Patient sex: M
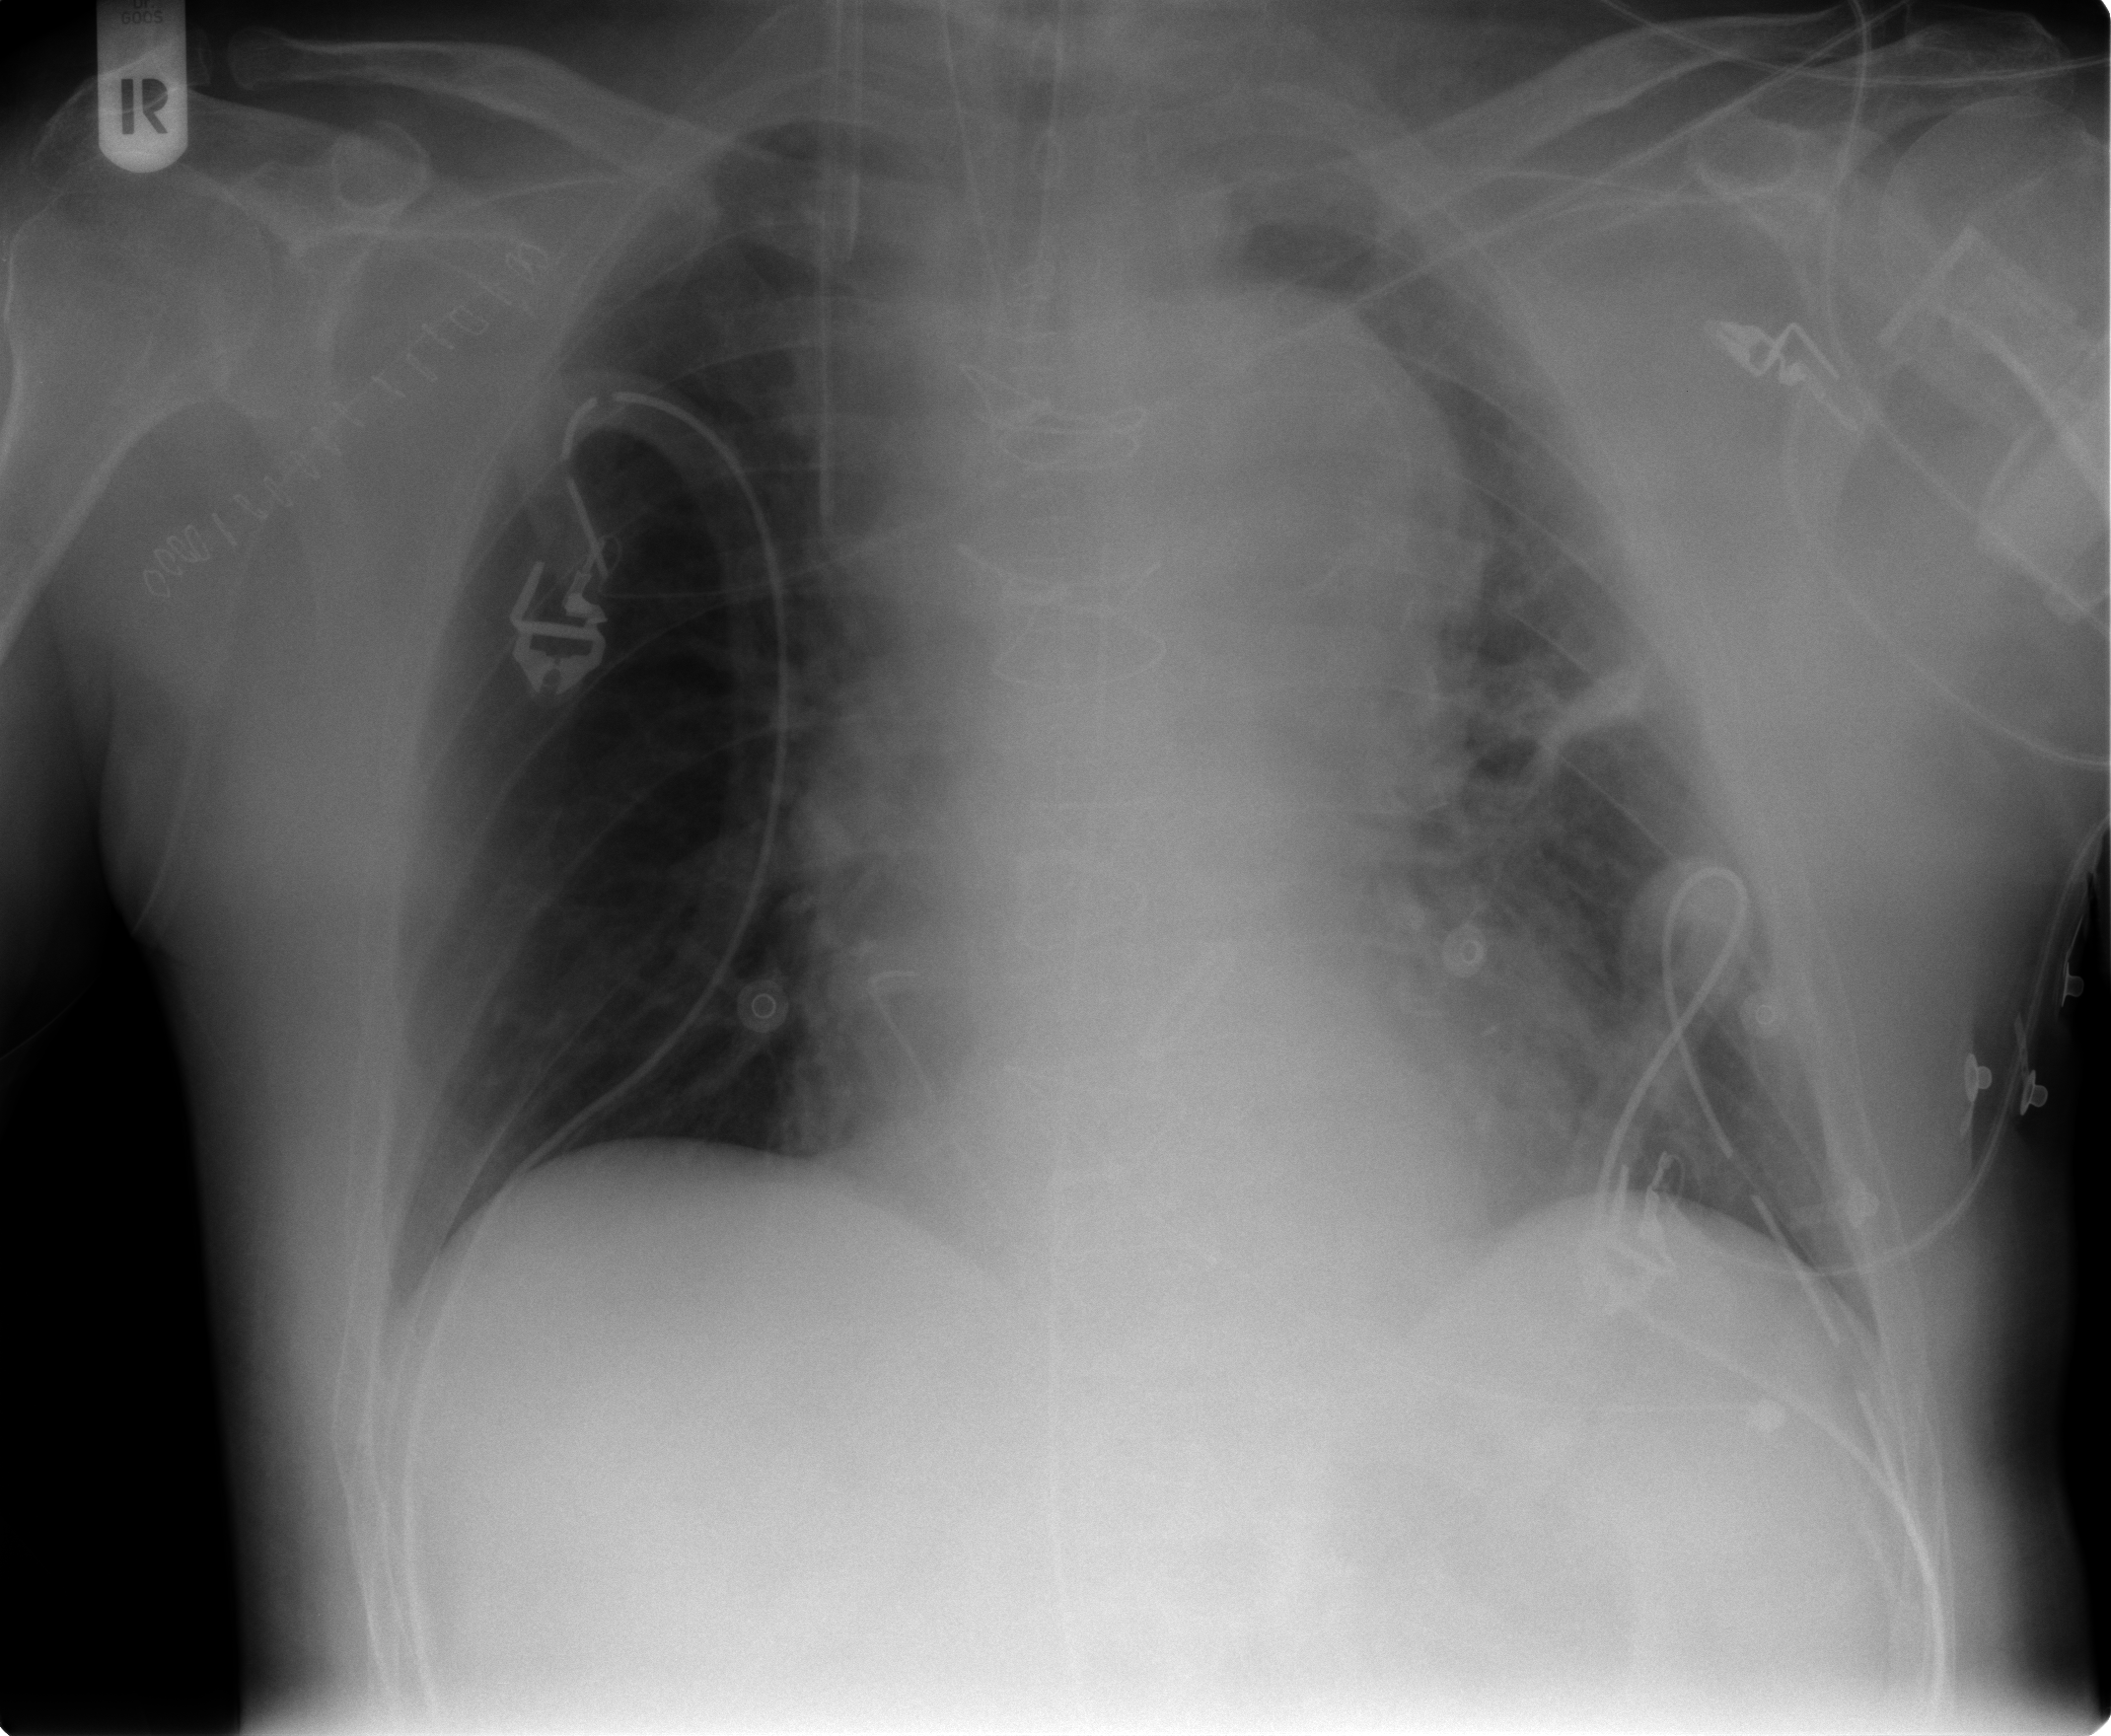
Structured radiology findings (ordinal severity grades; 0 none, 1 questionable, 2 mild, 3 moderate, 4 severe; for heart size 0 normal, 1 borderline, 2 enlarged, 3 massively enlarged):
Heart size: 1
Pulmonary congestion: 0
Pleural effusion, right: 0
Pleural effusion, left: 0
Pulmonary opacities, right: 0
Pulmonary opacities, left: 2
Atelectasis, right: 1
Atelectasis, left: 1